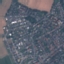
Land use / land cover: Residential